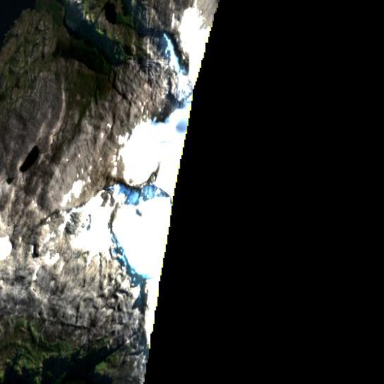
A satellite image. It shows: Stunning view of glacier.